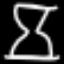
Label: hourglass